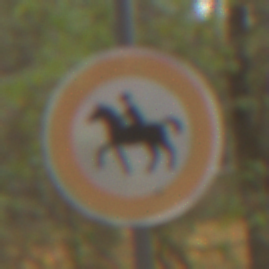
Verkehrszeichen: VerbotReiter
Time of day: Midday
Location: Outdoor (Nature)
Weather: Overcast
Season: NotSpecified
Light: Natural